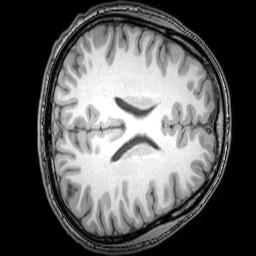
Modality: T1w
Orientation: axial
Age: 25
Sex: male
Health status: healthy
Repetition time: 0.081 s
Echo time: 0.037 s